Aerial crown-view tile of a tropical tree (Barro Colorado Island, Panama), acquired 20250317:
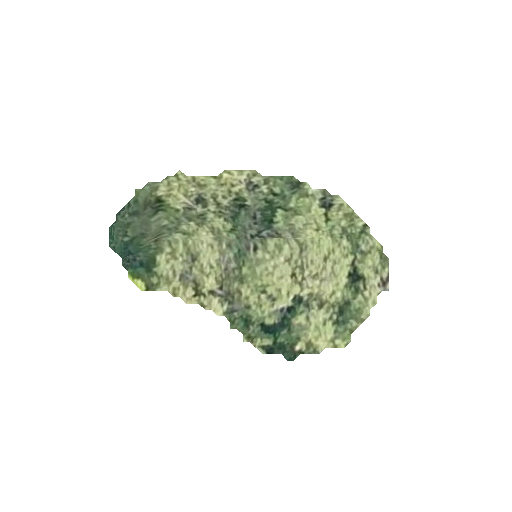
Species: Protium stevensonii
GBIF accepted scientific name: Tetragastris panamensis
Crown area: 53.21 m²